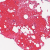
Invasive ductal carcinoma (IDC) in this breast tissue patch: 0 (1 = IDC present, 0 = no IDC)